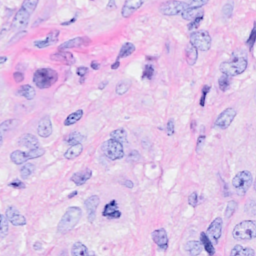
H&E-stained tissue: Breast